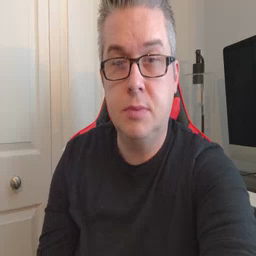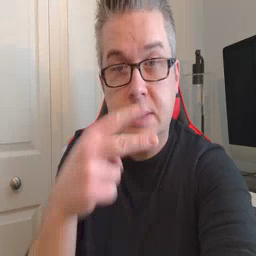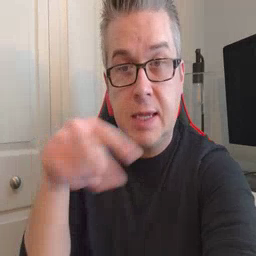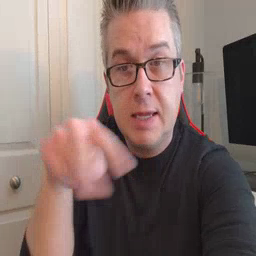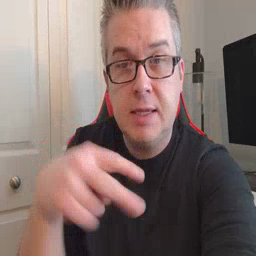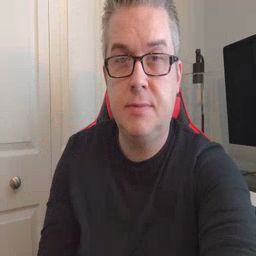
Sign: dance